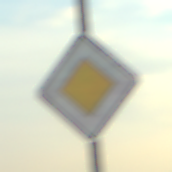
Verkehrszeichen: Vorfahrtsstrasse
Umgebung: Outdoor, RoadRail
Tageszeit: SunriseSunset
Wetter: PartlyCloudy
Licht: Natural
Jahreszeit: NotSpecified
Kontrast: HighContrast